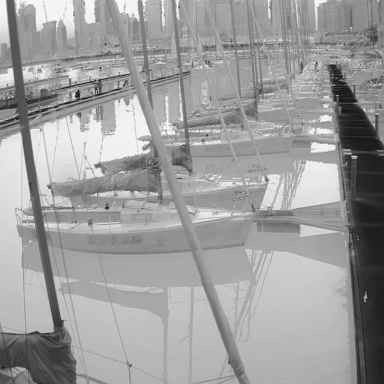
There are seven sailboats in the infrared image.